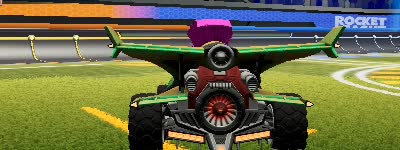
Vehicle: aftershock